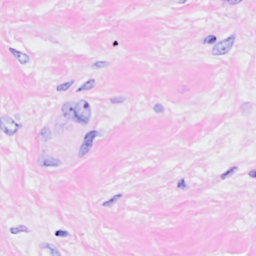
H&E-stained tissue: Breast